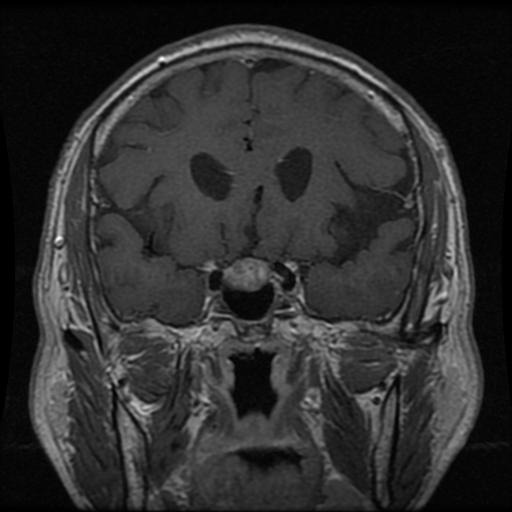
Label: pituitary